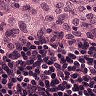
Metastatic tissue present: no